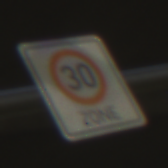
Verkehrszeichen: BeginnZone30
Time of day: SunriseSunset
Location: Outdoor (Suburban)
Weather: PartlyCloudy
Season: NotSpecified
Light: Natural